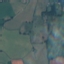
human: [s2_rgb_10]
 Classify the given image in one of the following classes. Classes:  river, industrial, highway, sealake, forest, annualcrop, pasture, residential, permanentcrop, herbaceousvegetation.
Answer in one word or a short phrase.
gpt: Pasture